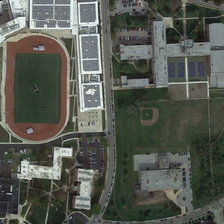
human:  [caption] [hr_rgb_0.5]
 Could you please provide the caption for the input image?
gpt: a baseball field near four tennis courts and a playground are in a school with several buildings and some green trees .

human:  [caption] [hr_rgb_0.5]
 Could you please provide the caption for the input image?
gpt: most of the school consists of playgrounds, teaching buildings and parking lots .

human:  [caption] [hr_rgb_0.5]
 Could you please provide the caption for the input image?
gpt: a baseball field near four tennis courts and a playground are in a school with several buildings and some green trees .

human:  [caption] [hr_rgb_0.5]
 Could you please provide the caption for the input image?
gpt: the school is on the side of the road .

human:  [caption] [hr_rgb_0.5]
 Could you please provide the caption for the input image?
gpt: the school is on the side of the road .